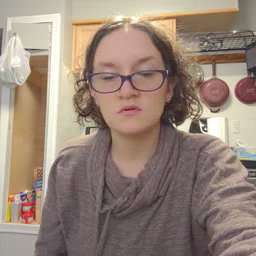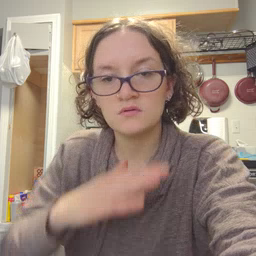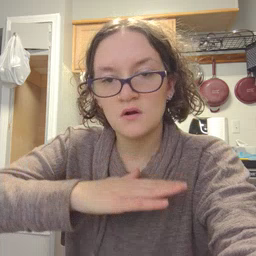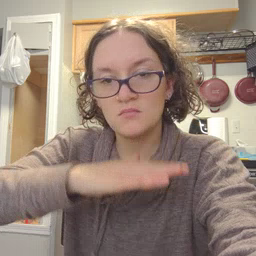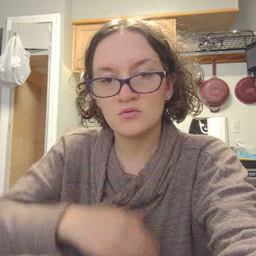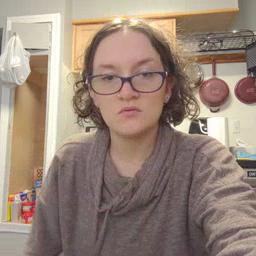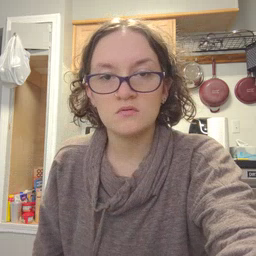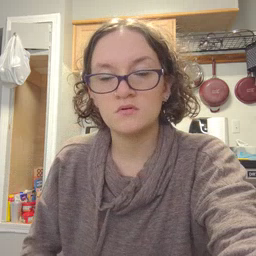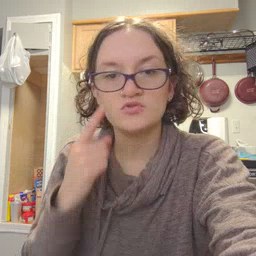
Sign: table